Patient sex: M
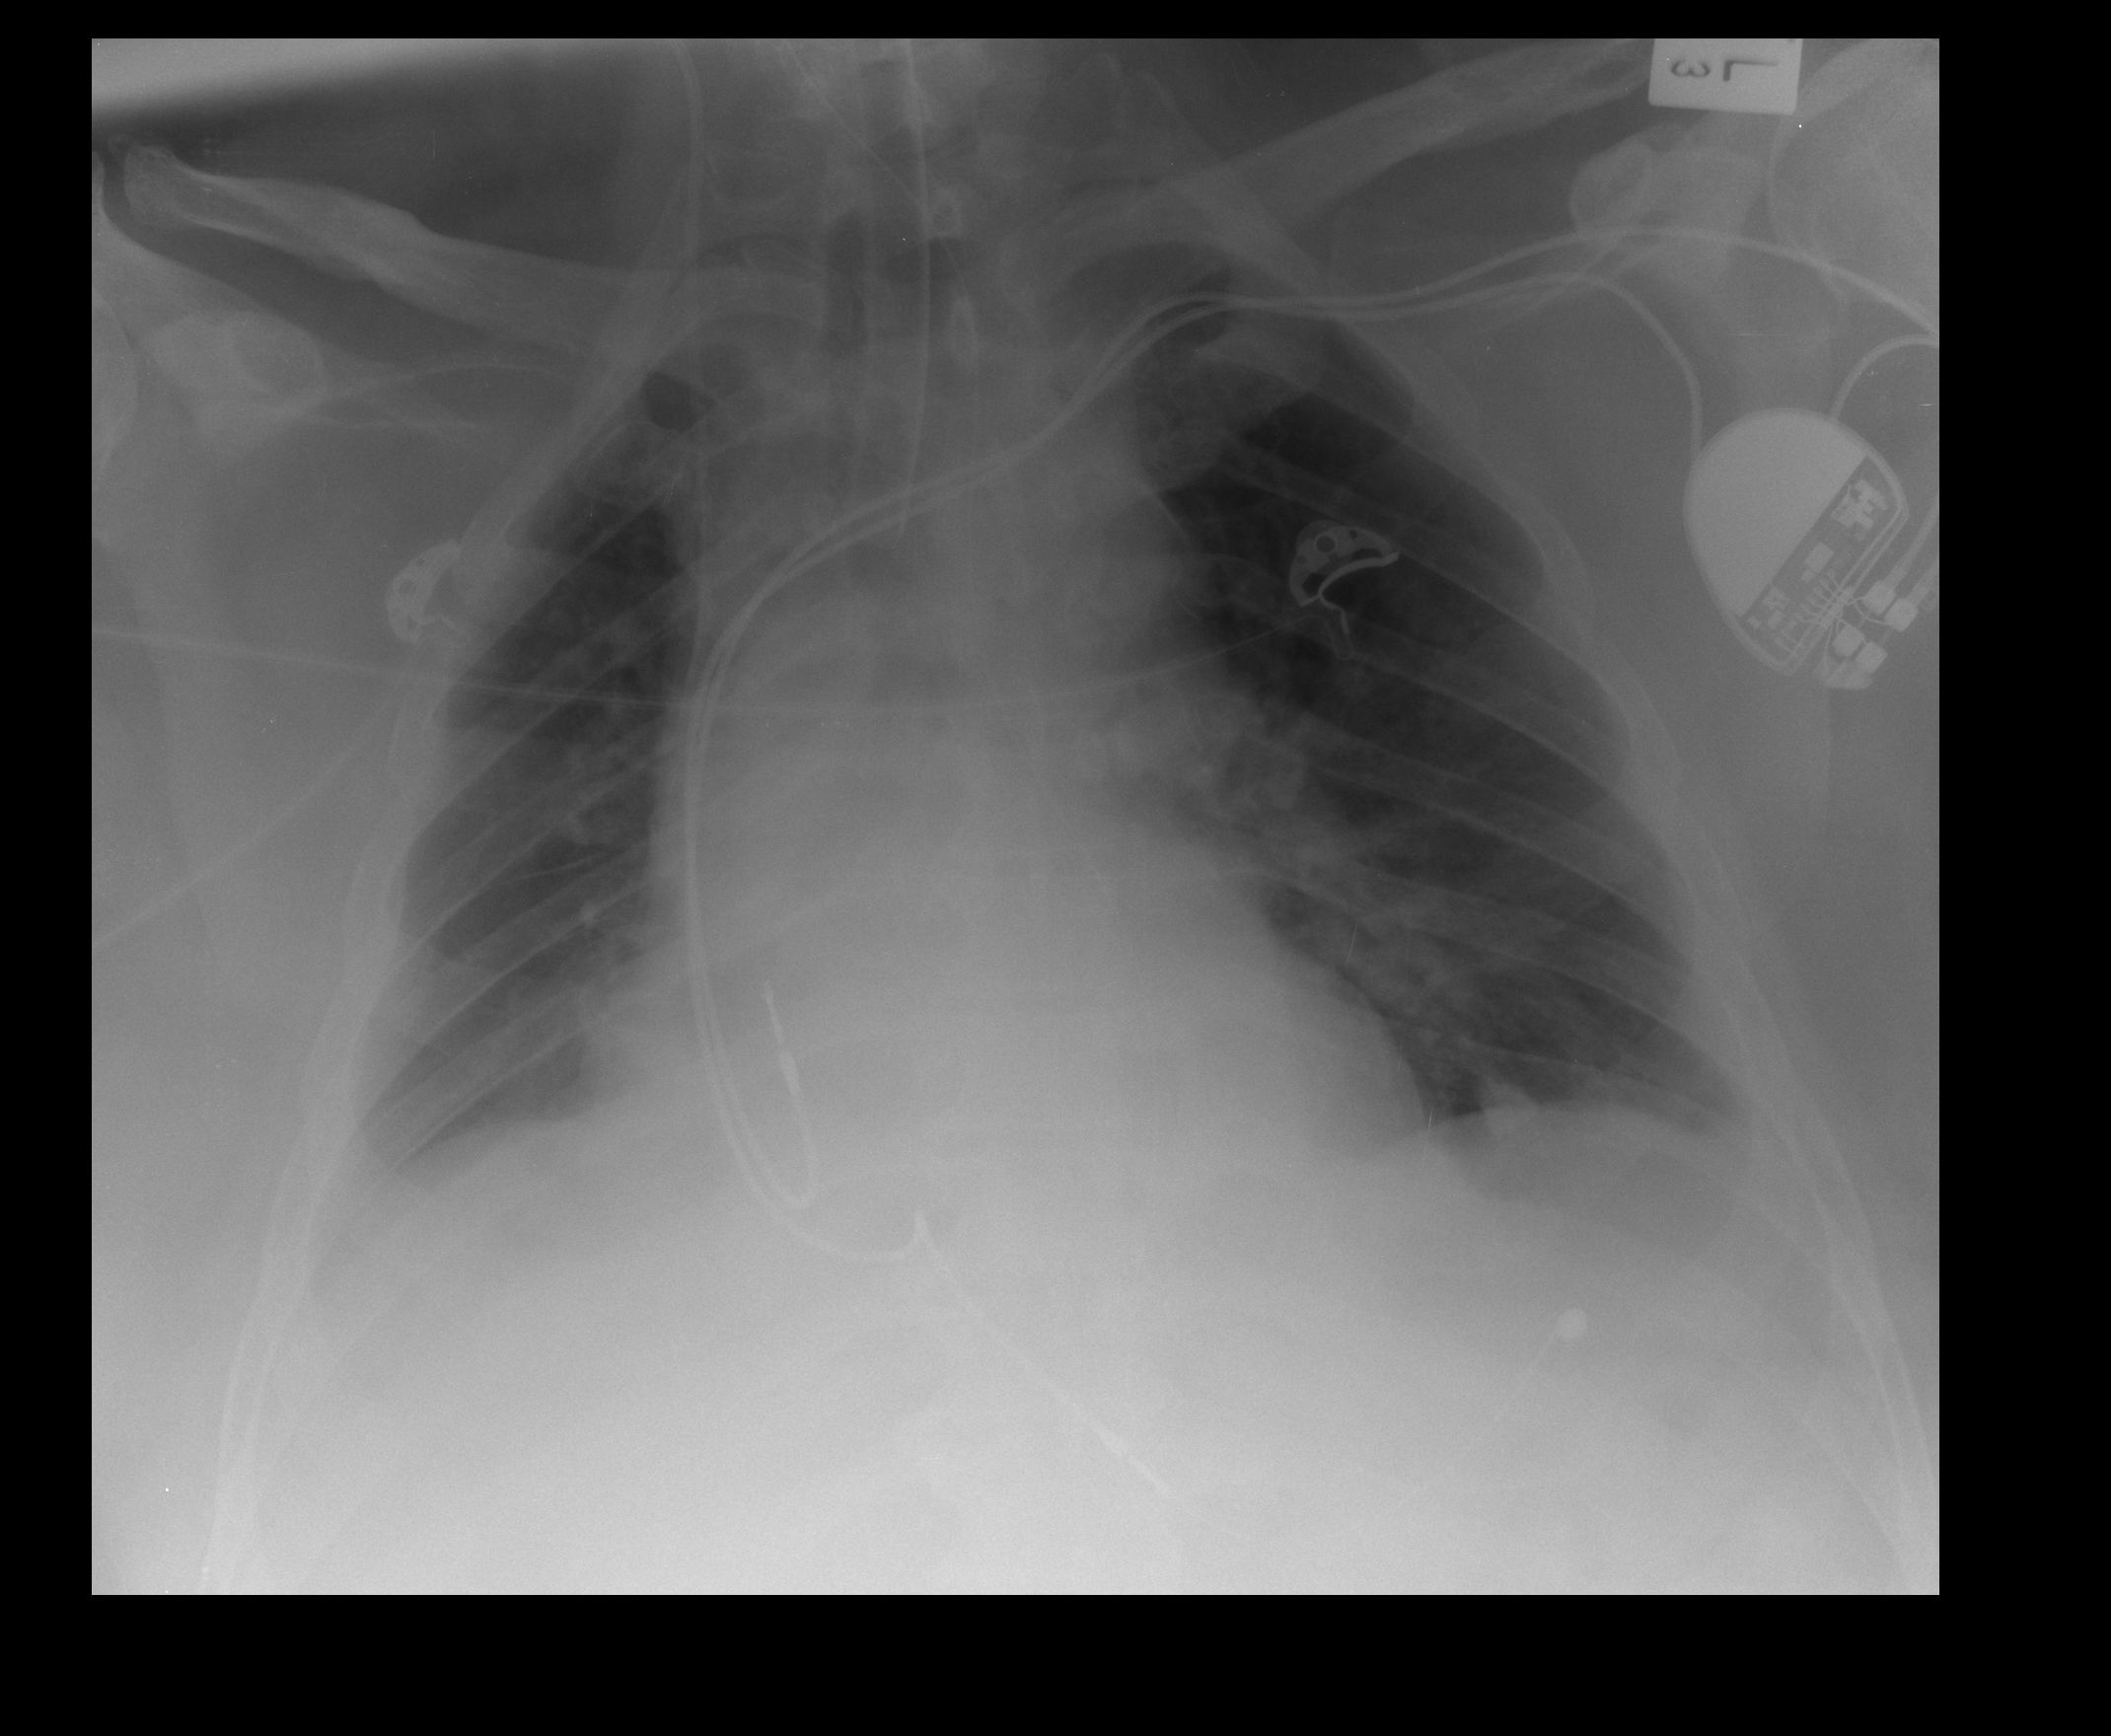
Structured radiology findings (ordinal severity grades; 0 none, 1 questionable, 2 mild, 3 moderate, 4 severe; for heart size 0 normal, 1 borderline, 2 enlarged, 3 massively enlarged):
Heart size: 2
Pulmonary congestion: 2
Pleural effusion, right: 2
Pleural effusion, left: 2
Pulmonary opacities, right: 0
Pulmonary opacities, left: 2
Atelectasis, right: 2
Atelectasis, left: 2